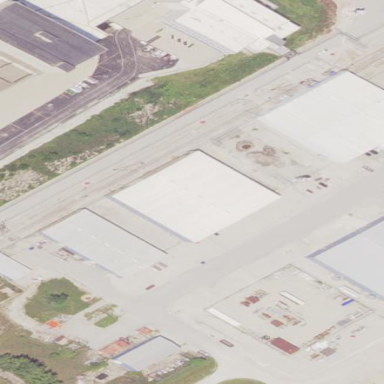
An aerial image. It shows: Industrial building.